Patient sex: M
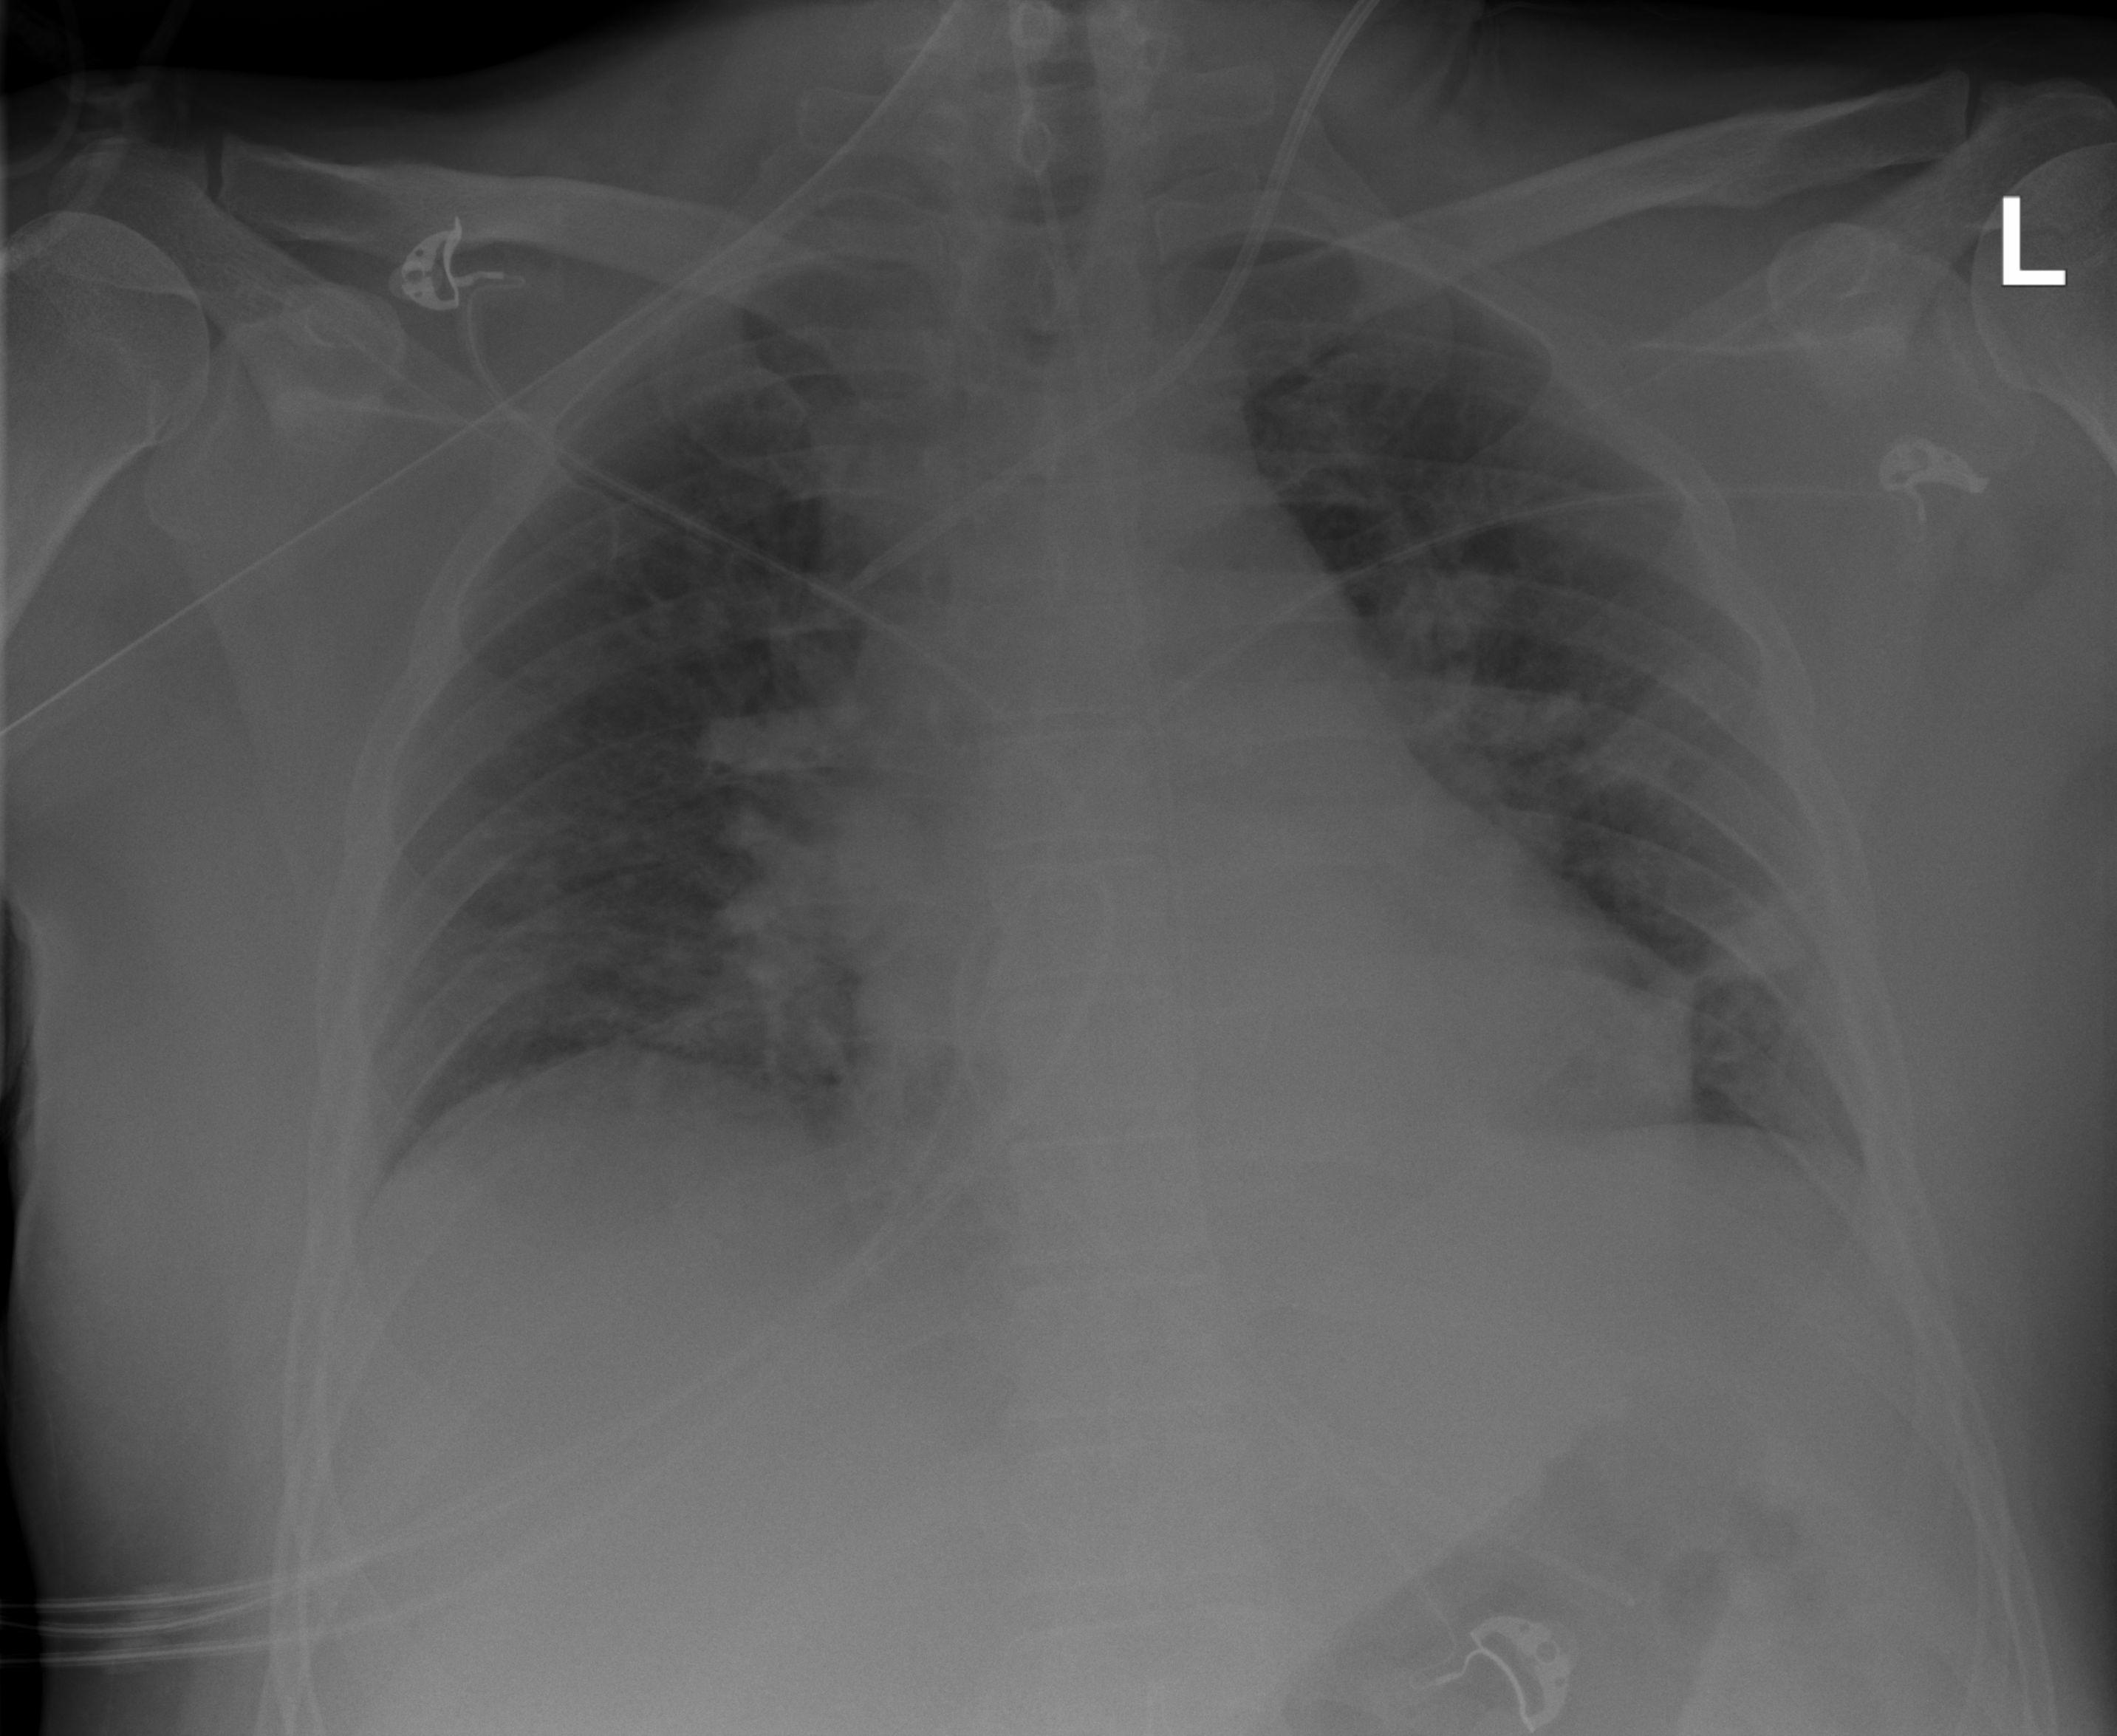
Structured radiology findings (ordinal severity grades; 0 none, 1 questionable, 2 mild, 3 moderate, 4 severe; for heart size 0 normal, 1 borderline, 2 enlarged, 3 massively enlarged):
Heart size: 1
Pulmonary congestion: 2
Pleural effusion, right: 0
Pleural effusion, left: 0
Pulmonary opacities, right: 2
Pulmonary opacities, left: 2
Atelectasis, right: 2
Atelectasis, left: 2